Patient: sex M, age 61
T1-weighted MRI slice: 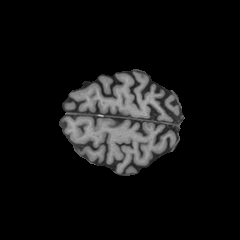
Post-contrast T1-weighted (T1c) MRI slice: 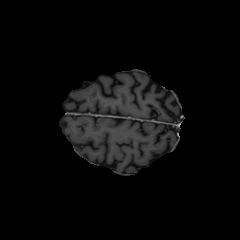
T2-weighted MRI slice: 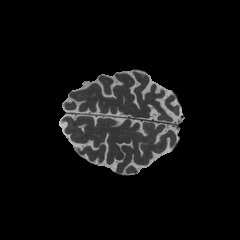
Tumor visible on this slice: no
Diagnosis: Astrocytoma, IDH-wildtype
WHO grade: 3